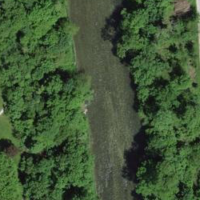
EUNIS habitat code: 44
Species observed at this site:
Corylus avellana
Lamium galeobdolon